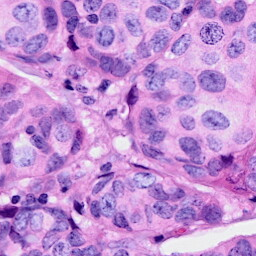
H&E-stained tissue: Breast